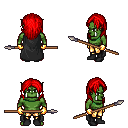
a pixel art fantasy rpg character, male body template, orc, green skin, black cape, gold greaves, red long hairstyle, gold gloves, black shoes, spear, four views (front, back, left, right), 2x2 character sprite sheet, small pixel art, hard edges, no anti-aliasing